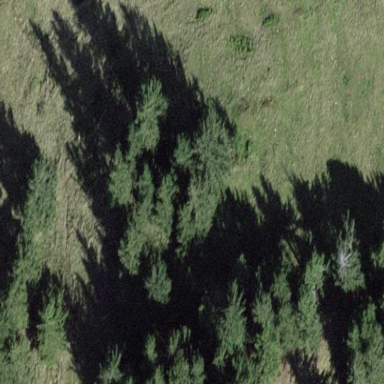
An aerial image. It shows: Forest area.